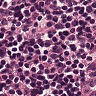
Metastatic tissue present: yes